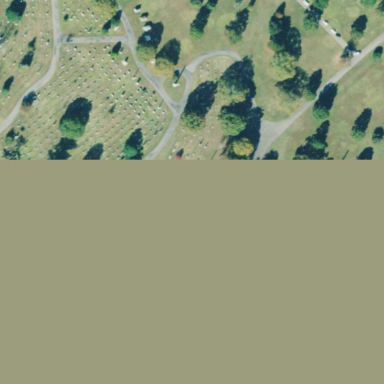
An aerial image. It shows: Sector within cemetery.